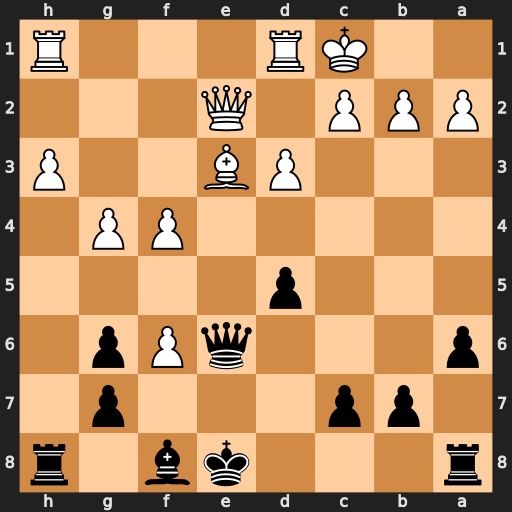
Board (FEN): r3kb1r/1pp3p1/p3qPp1/3p4/5PP1/3PB2P/PPP1Q3/2KR3R
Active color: b
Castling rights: kq
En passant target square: -
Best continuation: d4 Rde1 dxe3 fxg7 Bxg7 Qxe3 Qxe3+